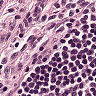
Metastatic tissue present: no